Question: I am trying to get started with JSF 2.0. I am trying a basic navigation example and it's not working properly.
The file structure is the following:

I have configured the mapping in web.xml:
'''
<!-- Change to "Production" when you are ready to deploy -->
<context-param>
<param-name>javax.faces.PROJECT_STAGE</param-name>
<param-value>Development</param-value>
</context-param>
<!-- Welcome page -->
<welcome-file-list>
<welcome-file>index.xhtml</welcome-file>
</welcome-file-list>
<!-- JSF mapping -->
<servlet>
<servlet-name>Faces Servlet</servlet-name>
<servlet-class>javax.faces.webapp.FacesServlet</servlet-class>
</servlet>
<servlet-mapping>
<servlet-name>Faces Servlet</servlet-name>
<url-pattern>*.xhtml</url-pattern>
</servlet-mapping>
'''
And the index page has 2 buttons which take you to different pages when clicked
The faces-config.xml file defines some navigation cases:
'''
<!-- Configuration of navigation rules -->
<navigation-rule>
<from-view-id>/index.xhtml</from-view-id>
<navigation-case>
<from-outcome>success</from-outcome>
<to-view-id>/pages/success.xhtml</to-view-id>
</navigation-case>
<navigation-case>
<from-outcome>error</from-outcome>
<to-view-id>/pages/error.xhtml</to-view-id>
</navigation-case>
</navigation-rule>
'''
E.g. the following button should take you to the success page (/pages/success.xhtml):
'''
<p:commandButton id="addUser" value="Add" action="#{userMB.addUser}" ajax="false"/>
'''
I have debugged this an the return value of addUser is definitely "success".
The page switches to success.xhtml because I see the content is changed, but the browser URL points to index.xhtml....
At startup: URL is with no index.xhtml probably because we configured it as the welcome file. When we hit the button above, the URL becomes
I believe I have messed up something with the mappings or the relative paths. I have found some advice that the only mapping should be the one with *.xhtml but I did not really understand why and how to address multiple subfolders of pages.
Any help is appreciated, thanks
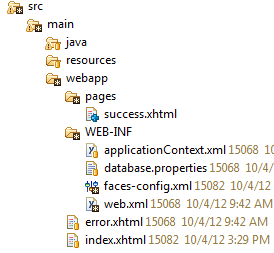
Answer: >
This is normal behaviour. The HTML '<form action>' points to '/index.xhtml' and the form will thus be submitted to exactly that URL, but behind the scenes, the response is showing the content of '/pages/success.xhtml'.
If you want a change in the URL, then you need to perform a redirect. You can do that by adding '<redirect/>' to the '<navigation-case>' in question.
'''
<navigation-case>
<from-outcome>success</from-outcome>
<to-view-id>/pages/success.xhtml</to-view-id>
<redirect/>
</navigation-case>
'''
### See also:
- <URL>
---
to the concrete problem, using navigation cases are soo JSF 1.x. Consider utilizing the new JSF 2.0 implicit navigation feature. This saves you from verbose XML hell.
'''
public String addUser() {
if (...) {
return "/pages/success.xhtml?faces-redirect=true";
} else {
return "/pages/error.xhtml?faces-redirect=true";
}
}
'''
I'd however recommend just adding faces messages and then redisplaying the very same page by returning 'void' or 'null' instead of navigating to a "success" or "error" page, that's also how real web forms work. Unless you're doing some "Hello World", of course.